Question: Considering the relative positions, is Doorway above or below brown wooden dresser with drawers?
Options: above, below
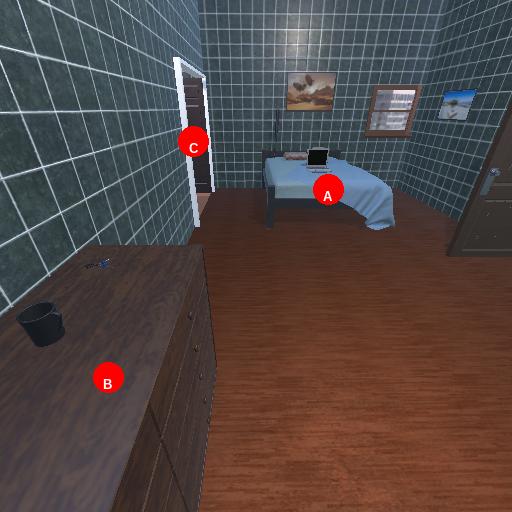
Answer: above